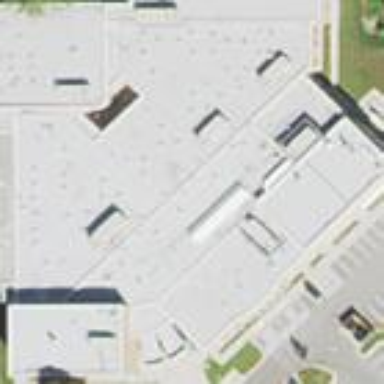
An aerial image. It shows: School building.